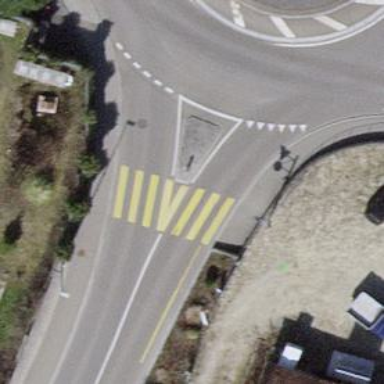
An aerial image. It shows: Road with "give way" sign.